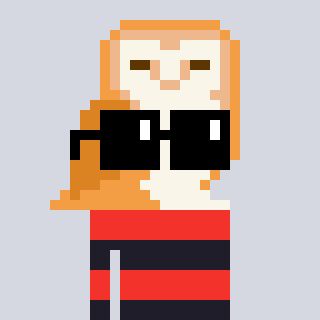
a pixel art character with square black sunglasses, a owl-shaped head and a grayscale-colored body on a cool background